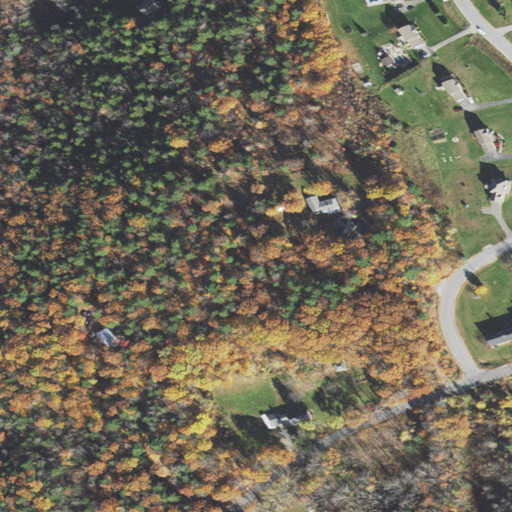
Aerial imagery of mountain in New Hampshire named Gove Hill containing mixed forest, evergreen forest, pasture, low intensity development, open development, deciduous forest, and medium intensity development